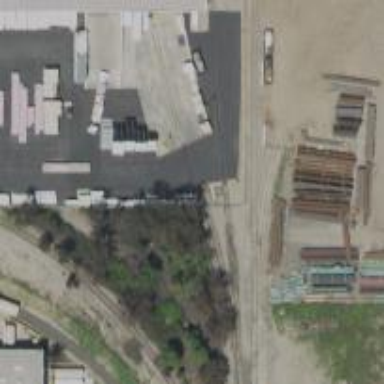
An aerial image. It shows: Rail spur service.